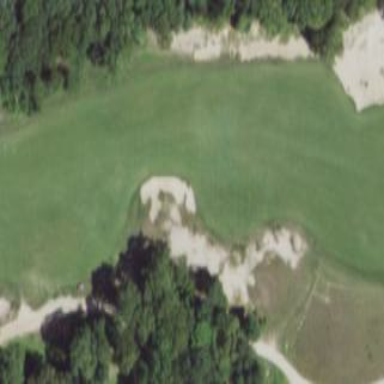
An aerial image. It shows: Golf fairway surrounded by grass.